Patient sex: M
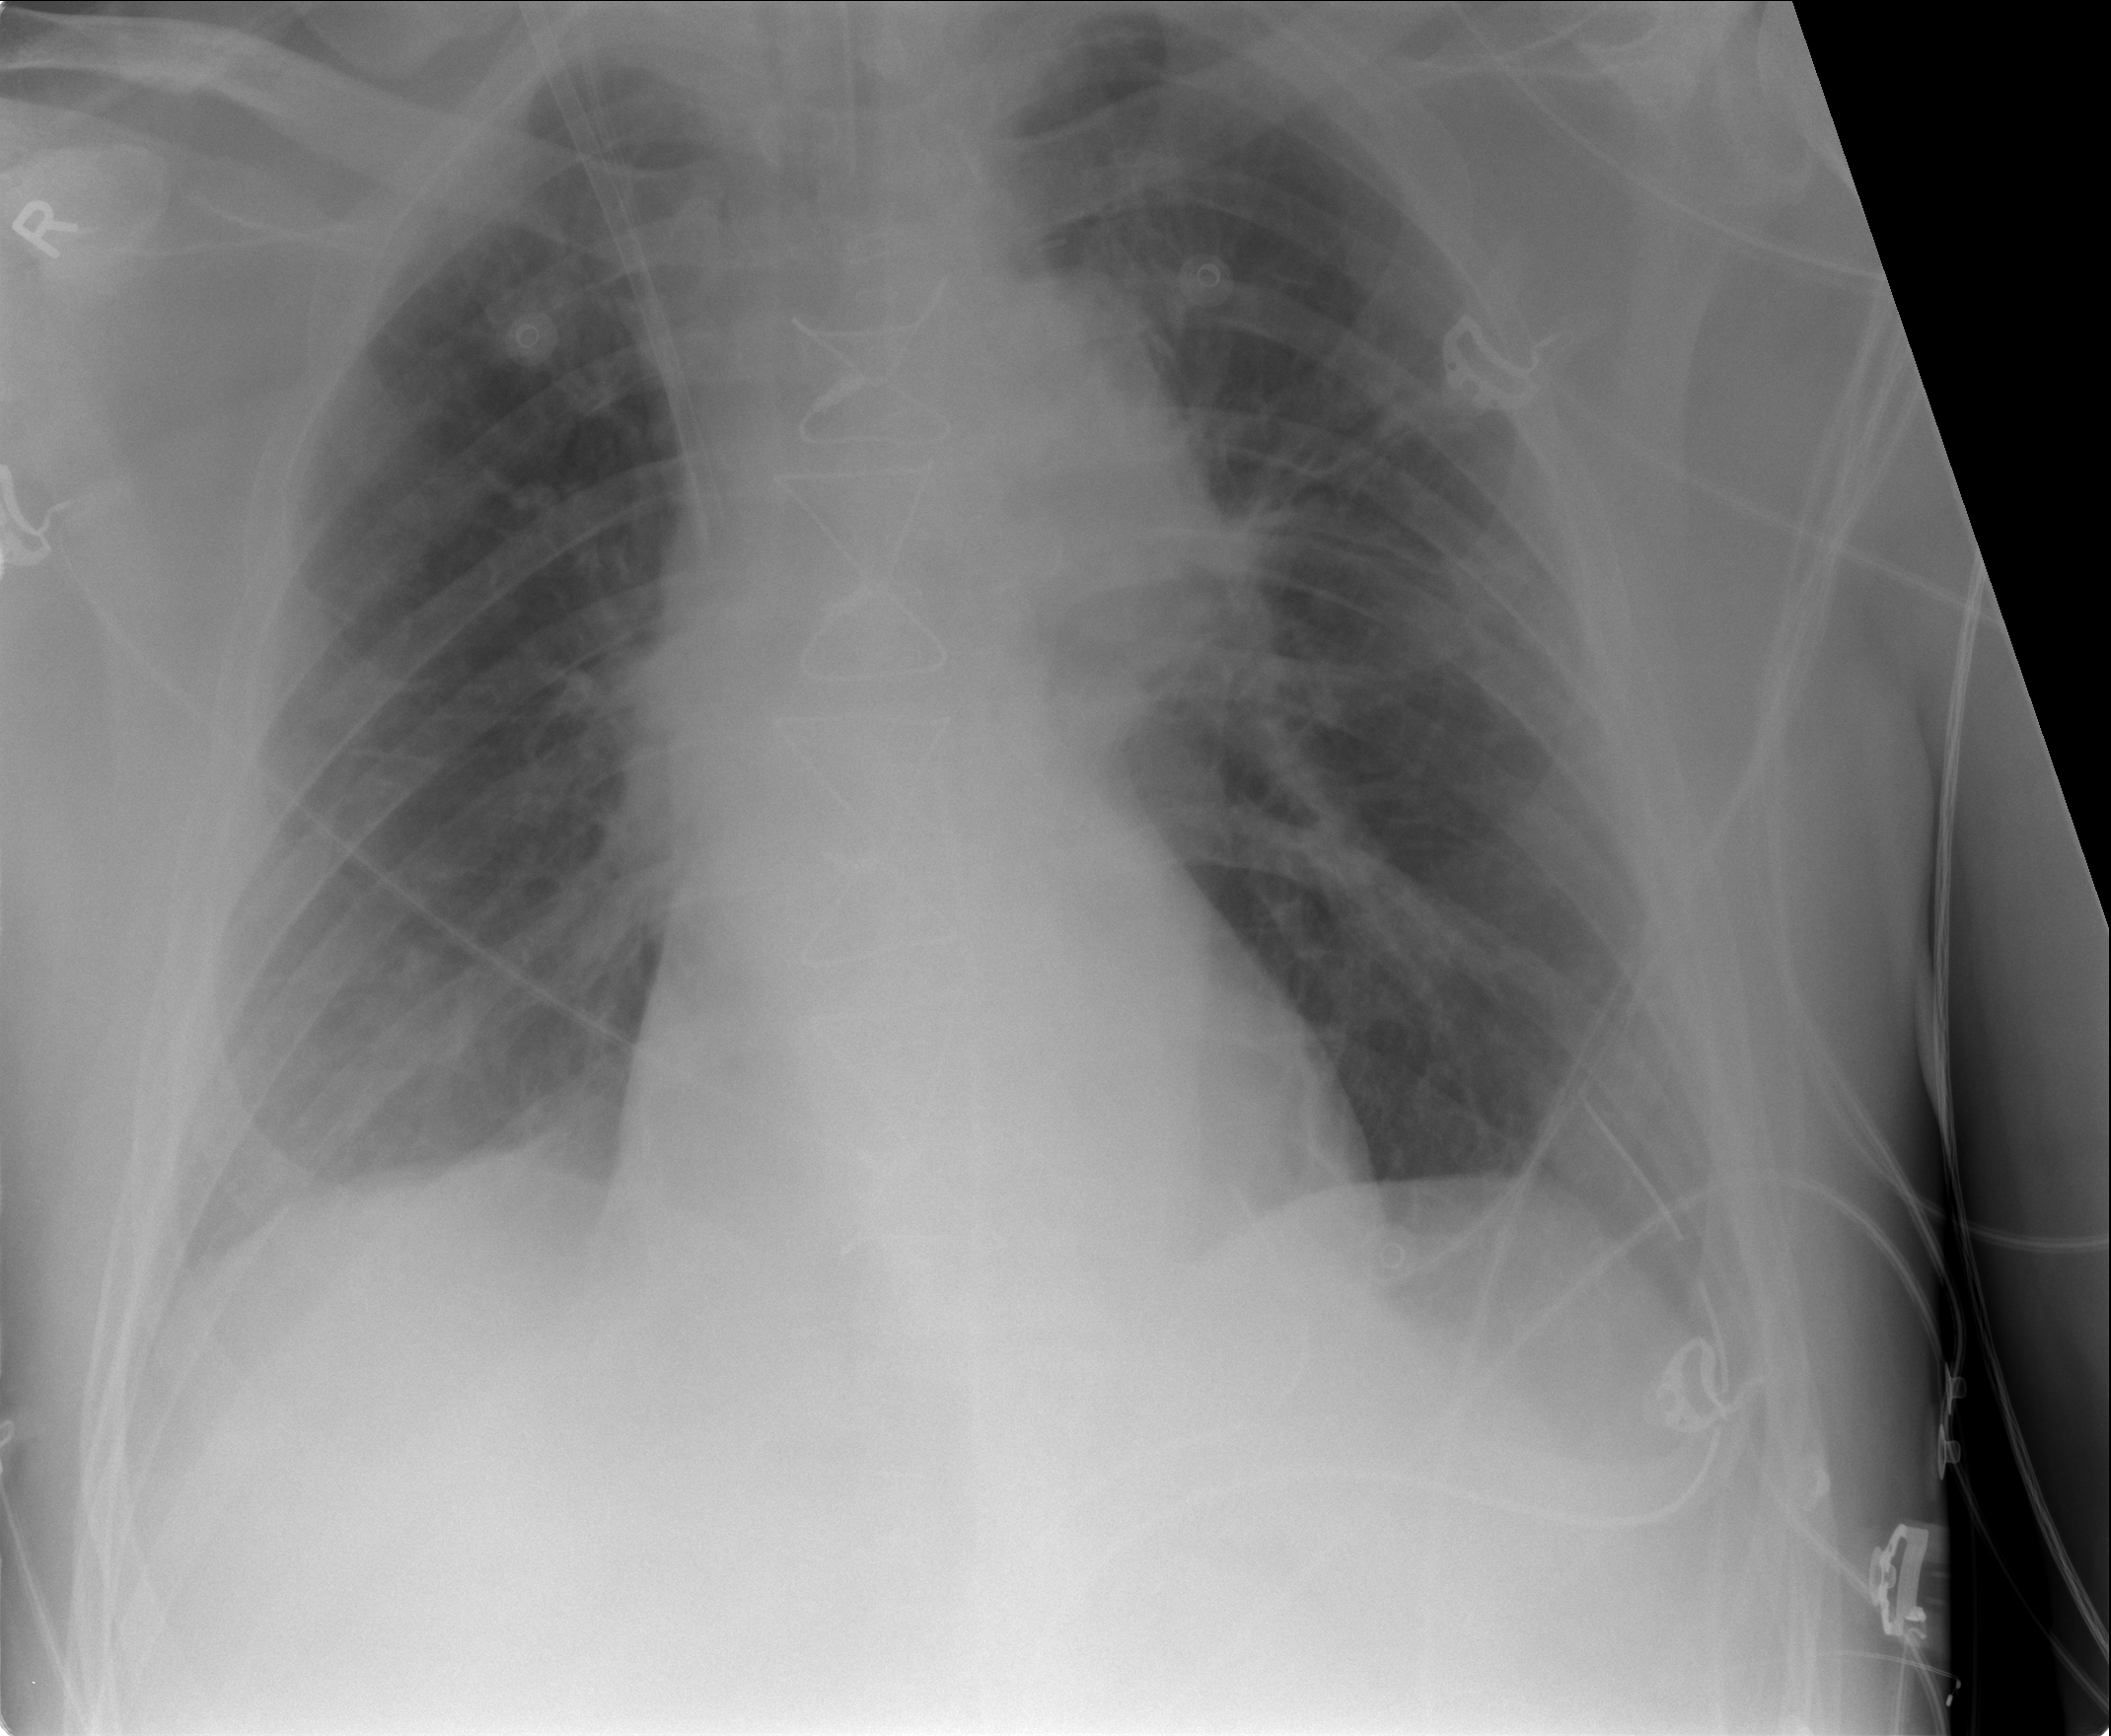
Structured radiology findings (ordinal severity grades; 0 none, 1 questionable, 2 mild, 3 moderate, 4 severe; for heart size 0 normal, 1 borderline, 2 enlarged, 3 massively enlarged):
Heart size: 0
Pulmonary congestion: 2
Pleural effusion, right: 0
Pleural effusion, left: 0
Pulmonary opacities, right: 0
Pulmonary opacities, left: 2
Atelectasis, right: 2
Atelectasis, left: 2